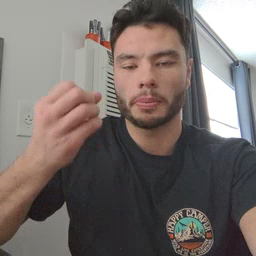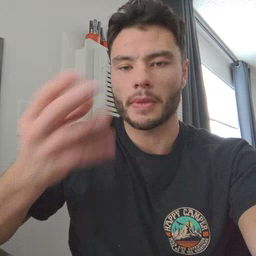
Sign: many